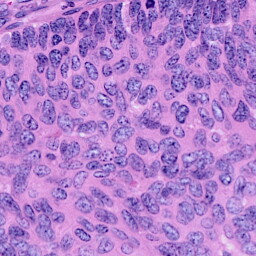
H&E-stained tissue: Cervix